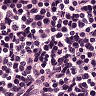
Metastatic tissue present: no